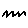
Label: zigzag